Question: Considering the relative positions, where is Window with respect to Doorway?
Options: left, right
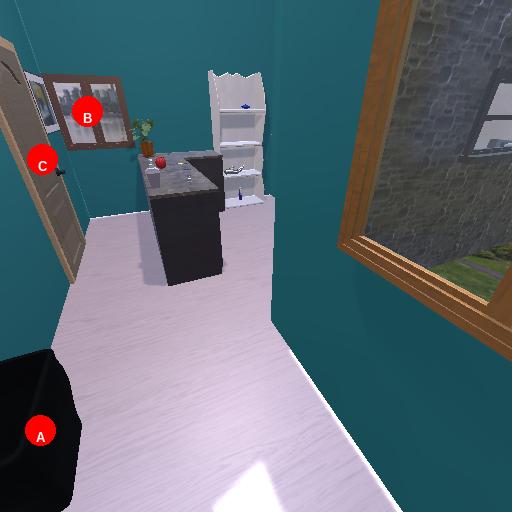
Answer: left